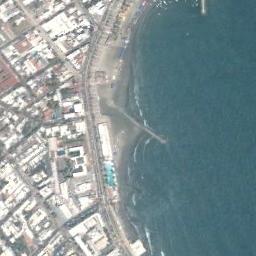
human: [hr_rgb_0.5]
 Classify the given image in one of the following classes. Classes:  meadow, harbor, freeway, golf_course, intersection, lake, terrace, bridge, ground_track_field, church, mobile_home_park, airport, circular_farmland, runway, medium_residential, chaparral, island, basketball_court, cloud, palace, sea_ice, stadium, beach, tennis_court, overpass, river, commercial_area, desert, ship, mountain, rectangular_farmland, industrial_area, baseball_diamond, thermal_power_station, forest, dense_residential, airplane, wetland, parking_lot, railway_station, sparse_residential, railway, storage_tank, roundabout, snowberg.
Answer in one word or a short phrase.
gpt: beach